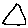
Label: triangle